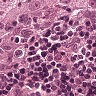
Metastatic tissue present: yes